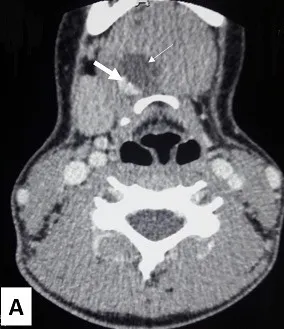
Axial.
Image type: radiology (ct)